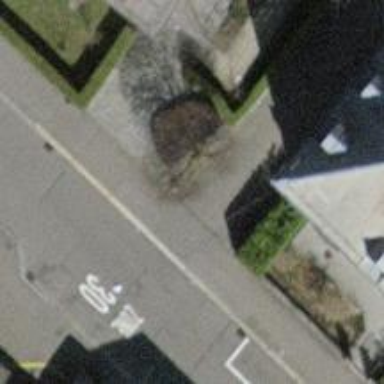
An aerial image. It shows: Bollard.